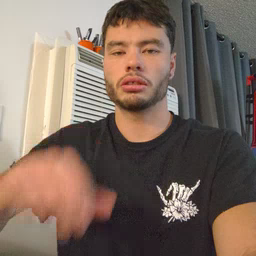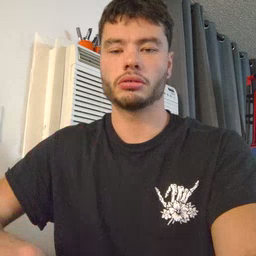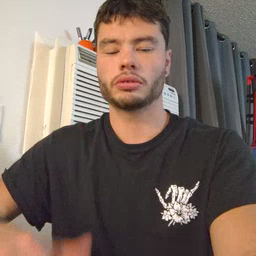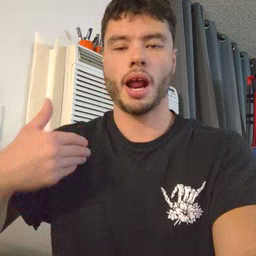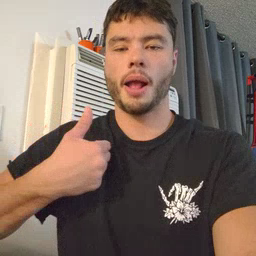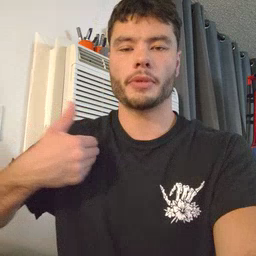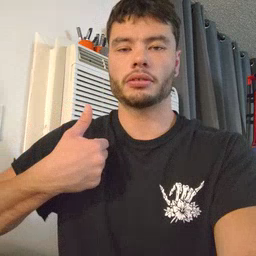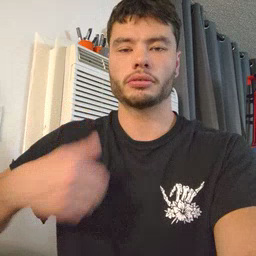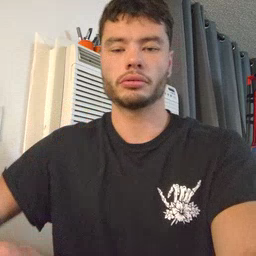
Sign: animal